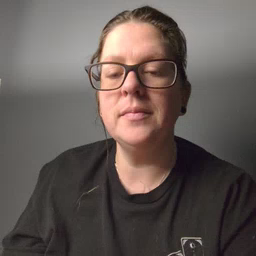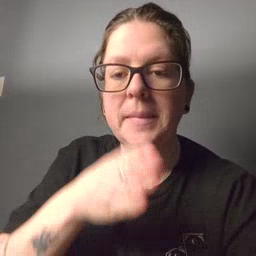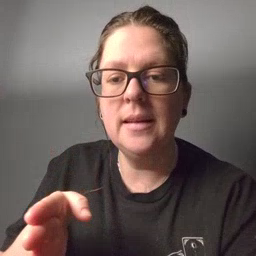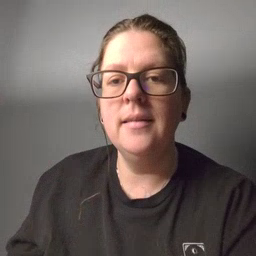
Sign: beside